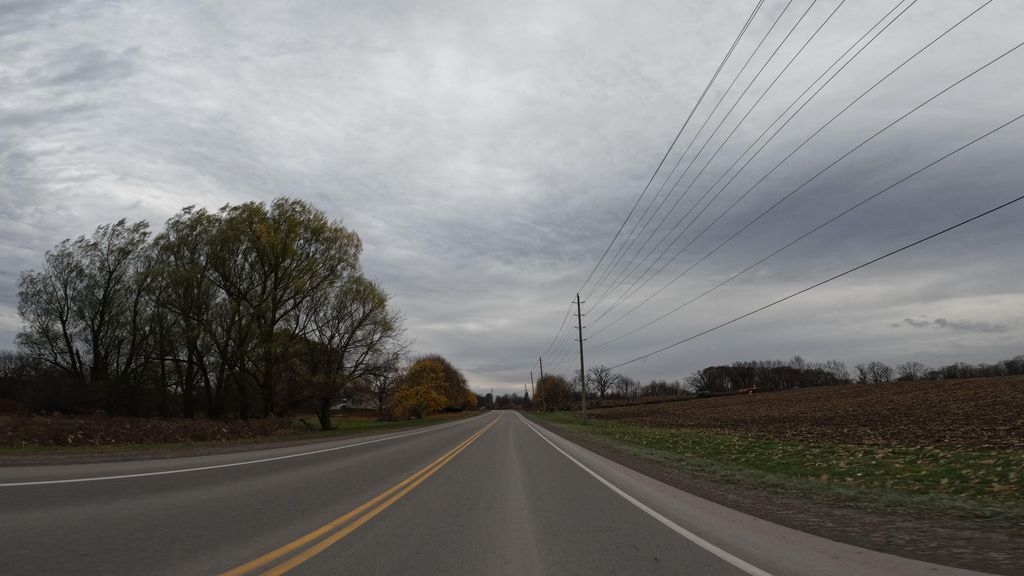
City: hamilton